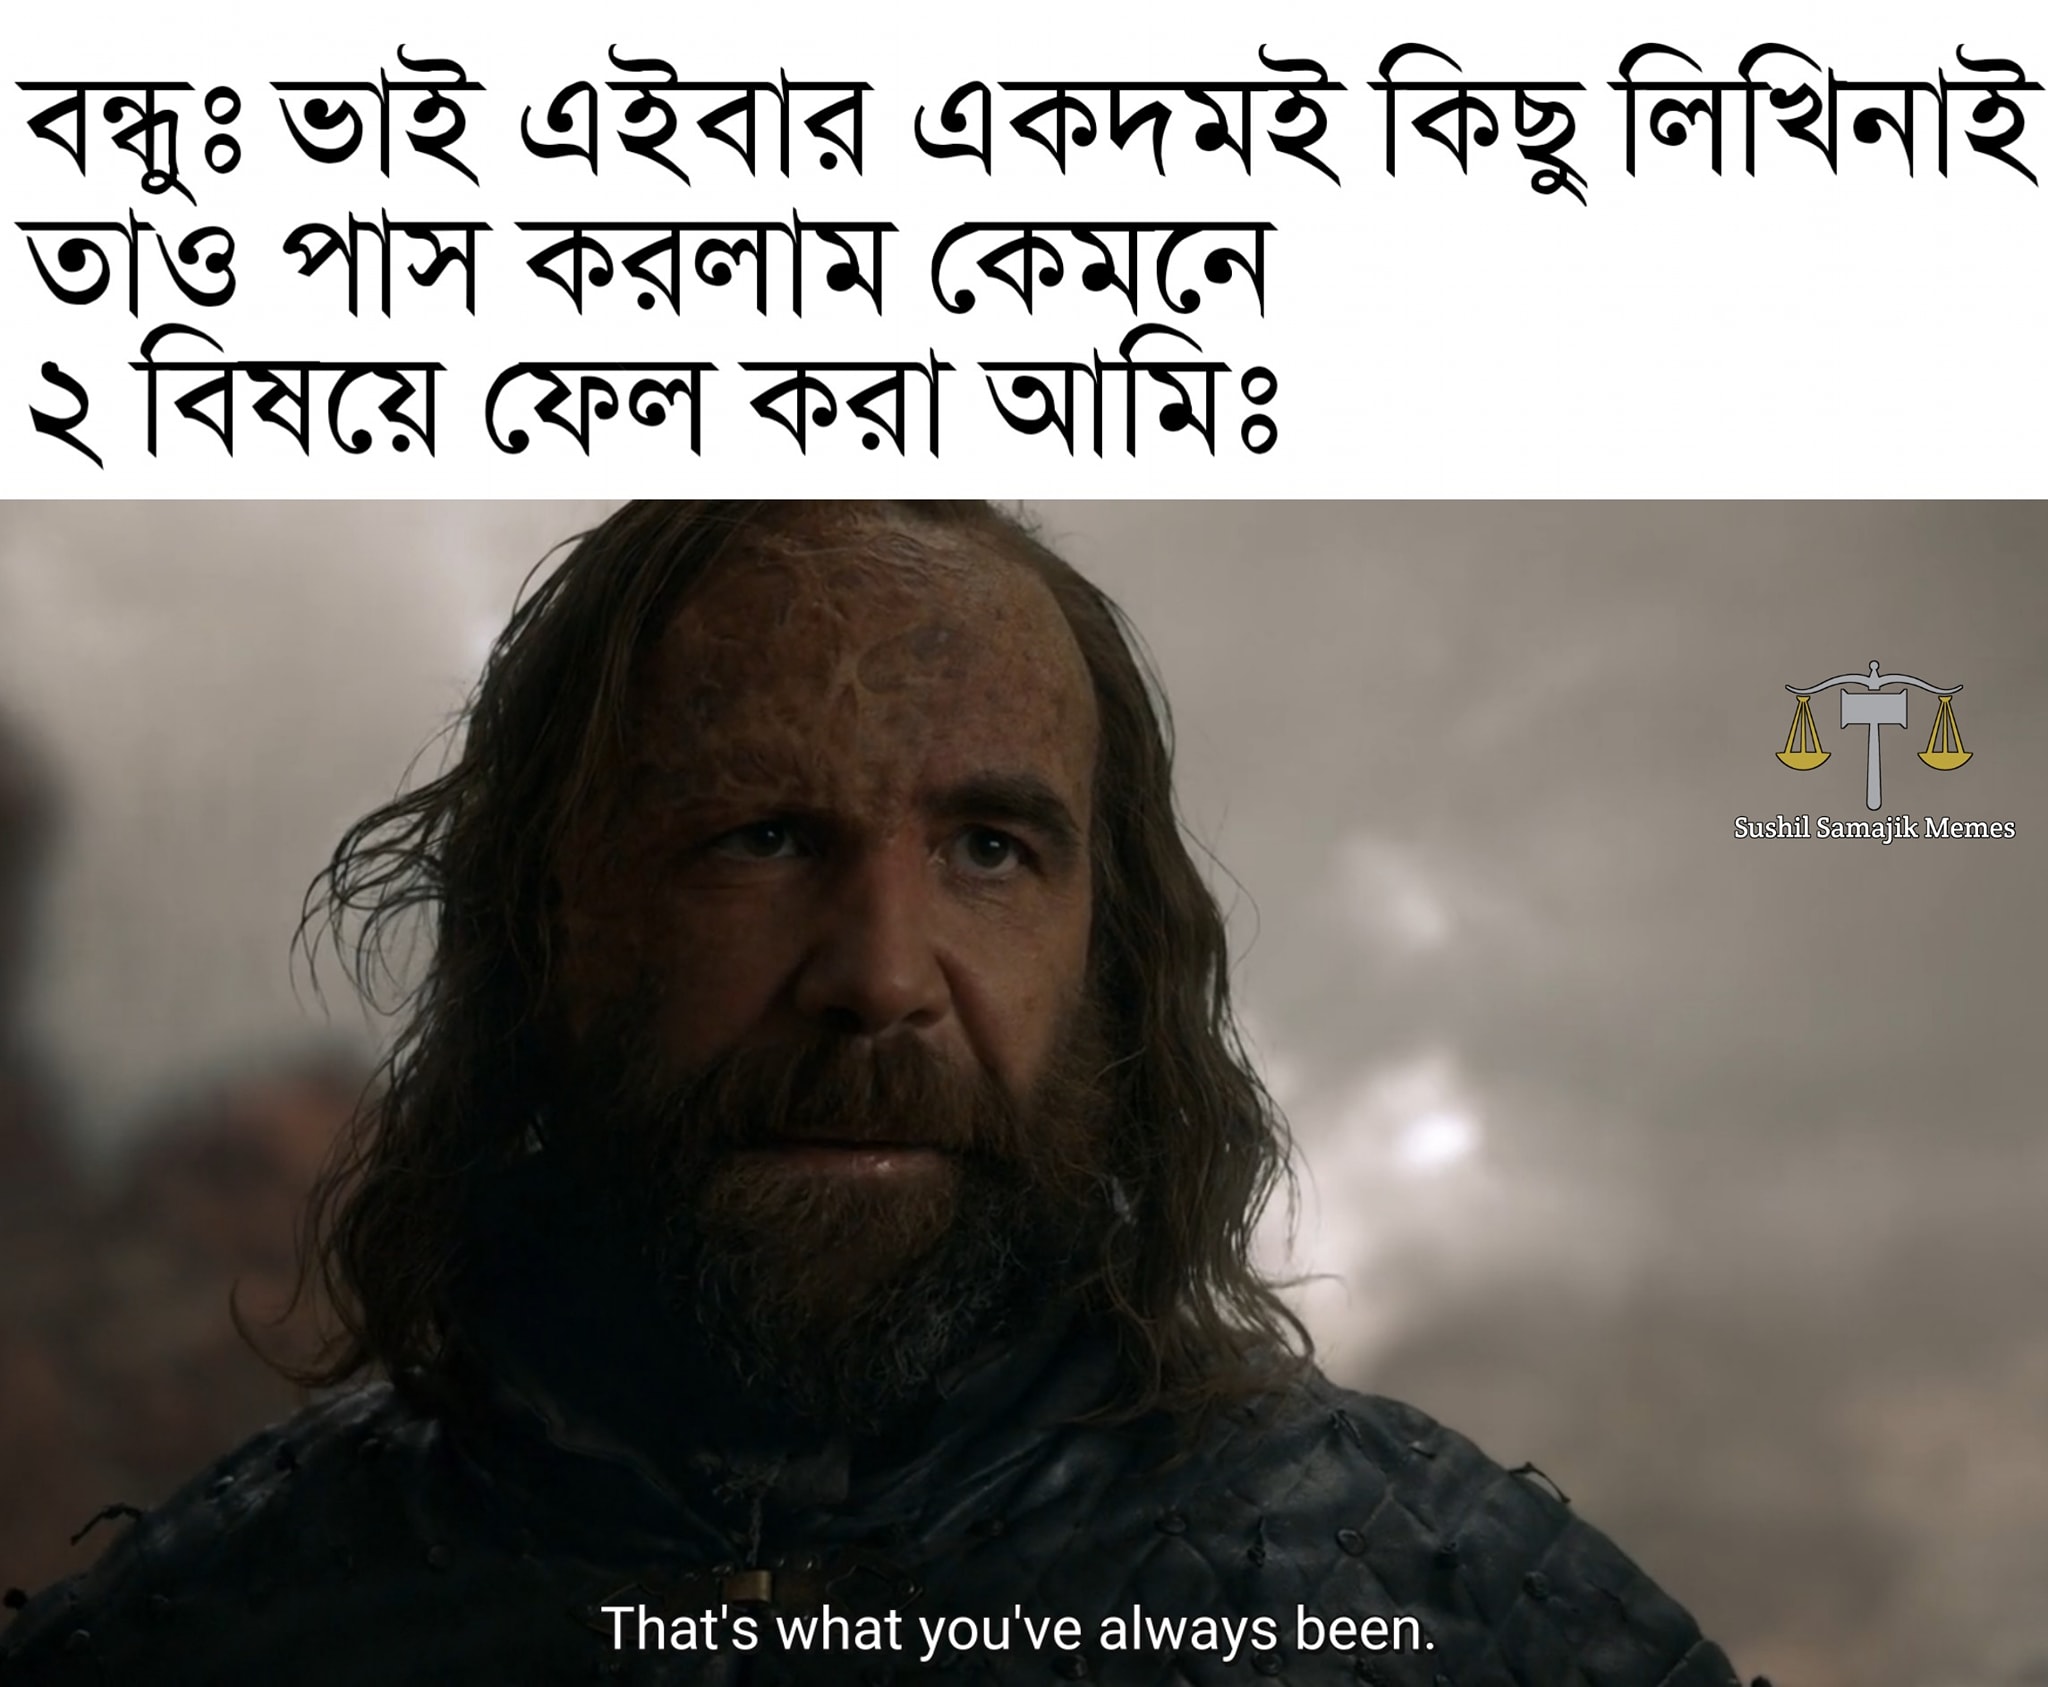
Caption: বন্ধুঃ  ভাই এইবার একদমই কিছু লিখিনাই তাও পাস করলাম কেমনে   ২ বিষয়ে ফেল করা আমিঃ     That's what you've always been.
Label: non-hate